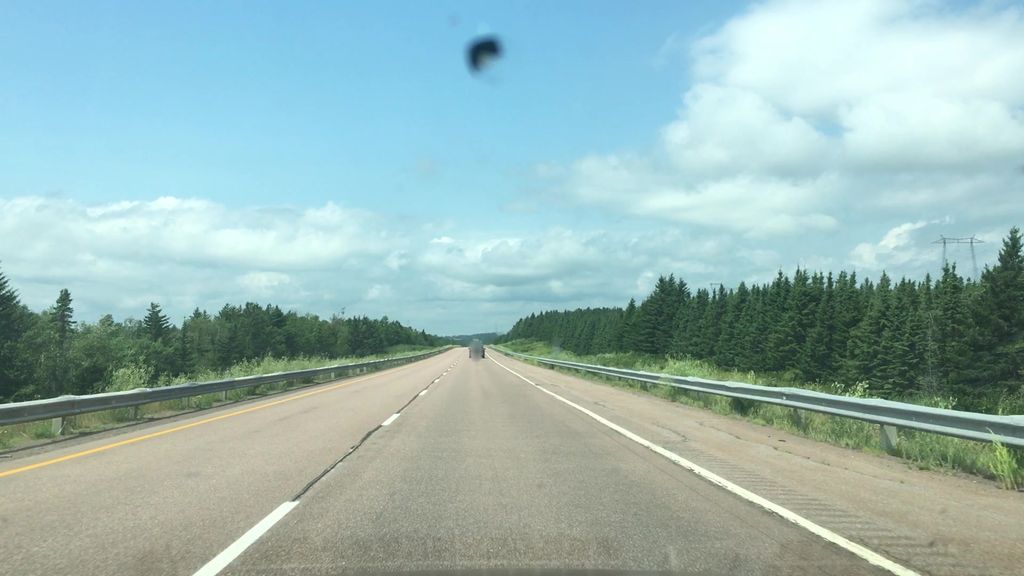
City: charlottetown